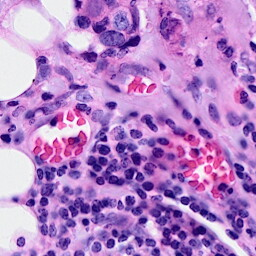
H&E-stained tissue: Breast